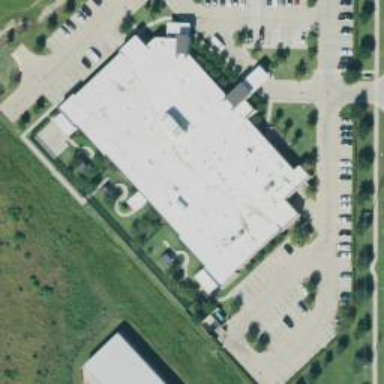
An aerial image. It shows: Healthcare facility identified as hospital.